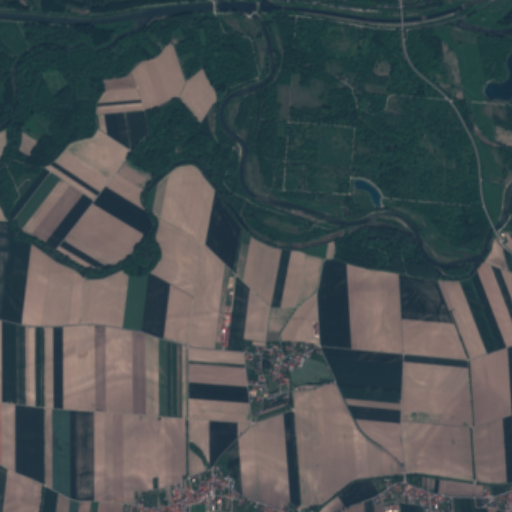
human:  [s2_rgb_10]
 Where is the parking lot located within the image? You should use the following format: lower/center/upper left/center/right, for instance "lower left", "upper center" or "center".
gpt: The parking lot is located in the upper right of the image.
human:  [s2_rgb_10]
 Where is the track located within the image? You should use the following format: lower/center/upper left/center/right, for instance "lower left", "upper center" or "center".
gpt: There is no track in the image.